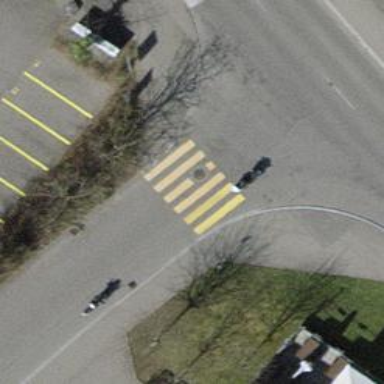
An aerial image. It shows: Uncontrolled zebra crossing on the road.